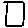
Label: square